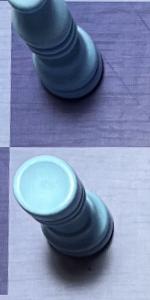
Label: Rook_White